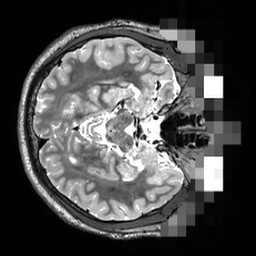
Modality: T2w
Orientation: axial
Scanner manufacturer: siemens
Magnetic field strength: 3 T
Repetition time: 3.2 s
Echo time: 0.564 s